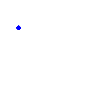
Particle: kaon